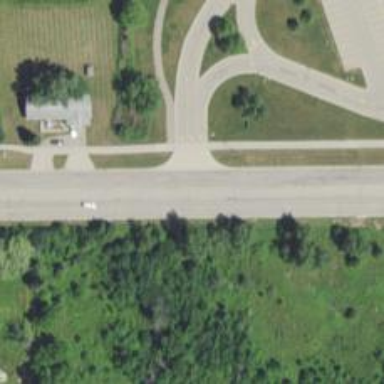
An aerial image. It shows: Secondary road with sidewalk on the left.